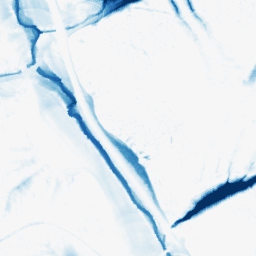
Category: morphological
Decomposition family: morphological_ellipse
Decomposition parameters: operation: closing
width: 30
height: 50
Upsampling method: lanczos
Upsampling parameters: scale: 8
Upsampling scale: 8